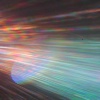
Label: sunburn